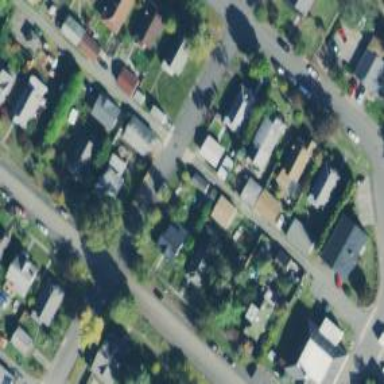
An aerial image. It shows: Alley classified as service road.